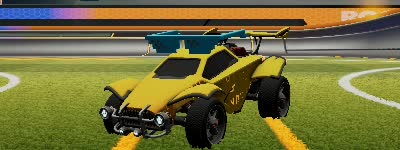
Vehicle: octane